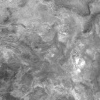
Atmospheric dust classification: not_dusty